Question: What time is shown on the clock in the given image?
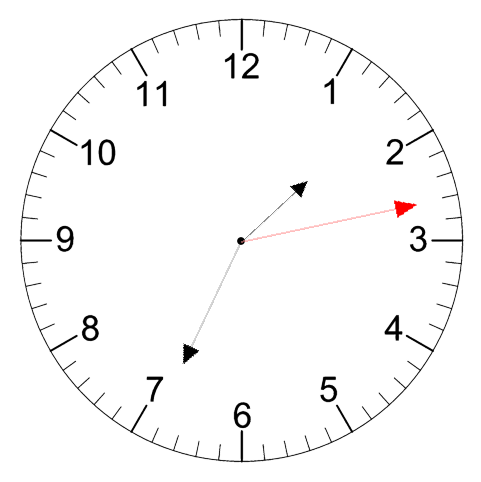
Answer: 01:34:13